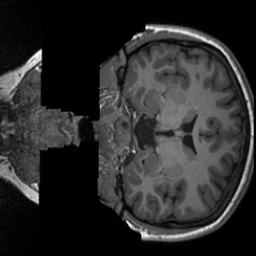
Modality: T1w
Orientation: coronal
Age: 18
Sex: female
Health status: healthy
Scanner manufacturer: siemens
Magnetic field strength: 3 T
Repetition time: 2.3 s
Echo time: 0.00229 s